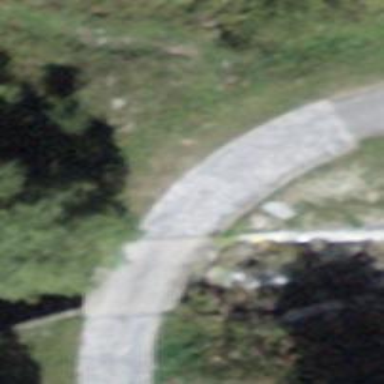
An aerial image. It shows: Unclassified road on paved bridge with grade1 track type.